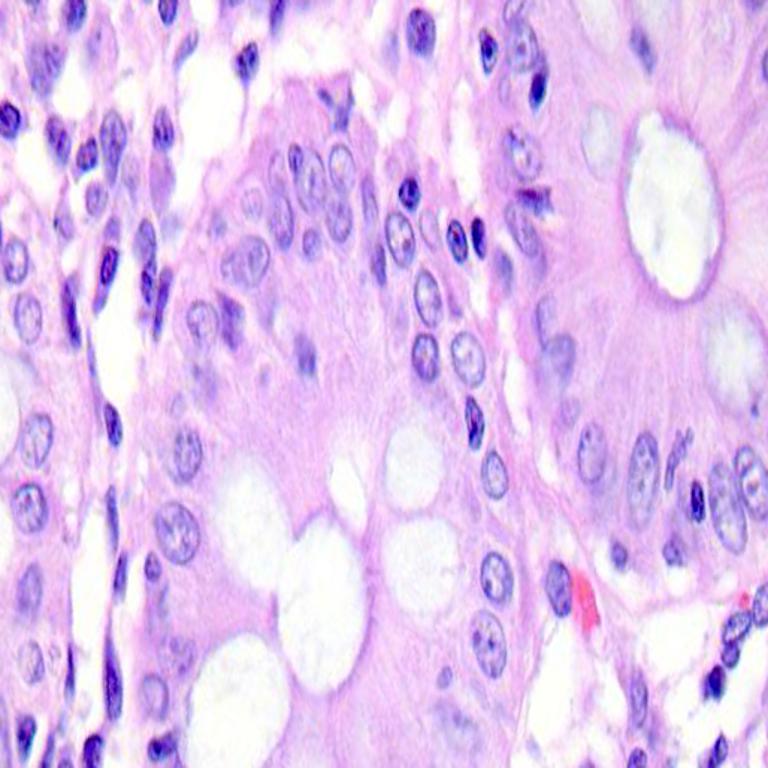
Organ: colon
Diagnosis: benign